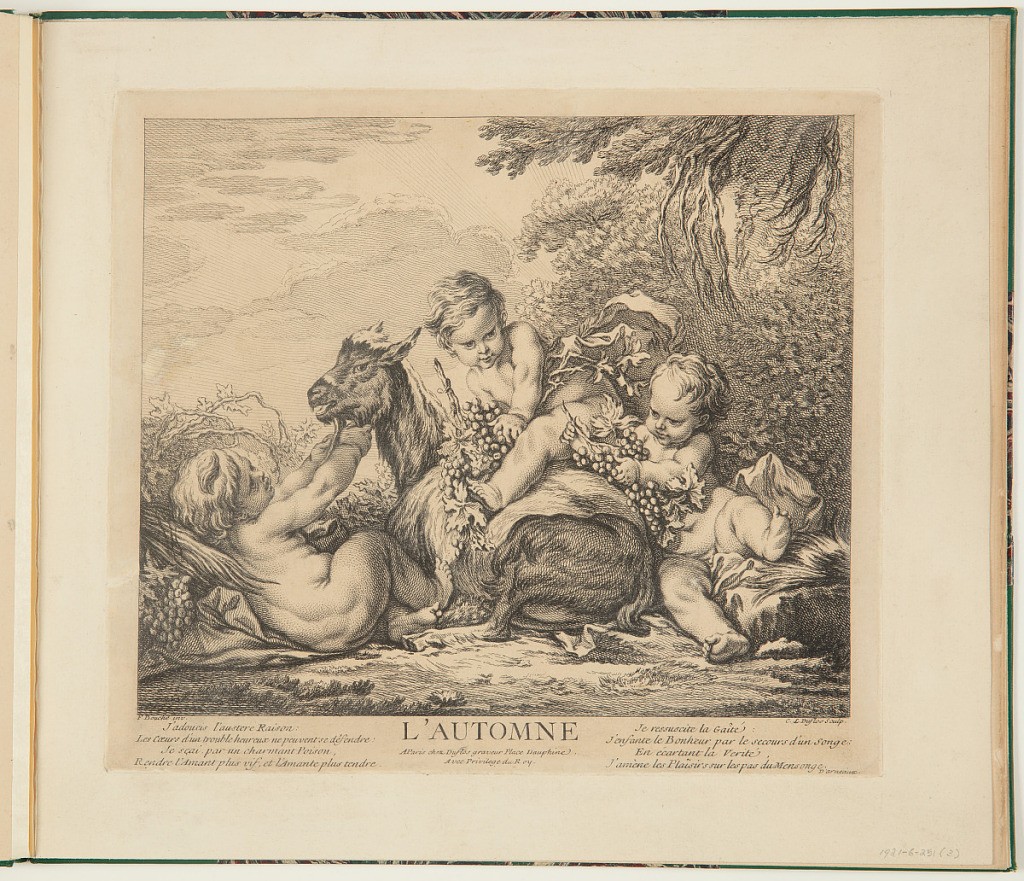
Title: L'Automne
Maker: François Boucher, French, 1703–1770
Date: ca. 1754–86
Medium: Etching and engraving on paper
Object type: Print
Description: An allegorical scene representing autumn with three putti (children) playing with a goat and bunches of grapes within a landscape, surrounded by grape vines and trees. A verse is lettered below. The plate is signed and titled.